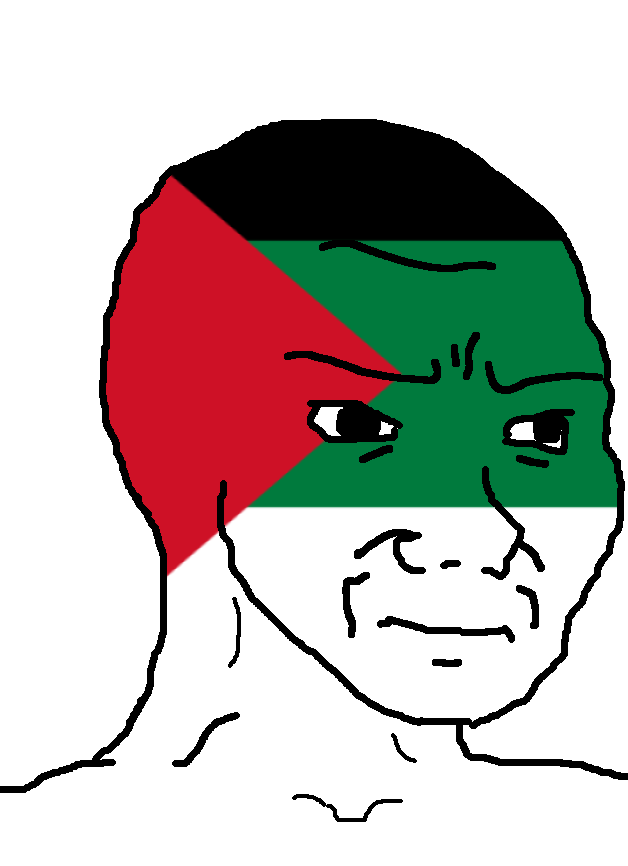
Label: 5_Soyjak